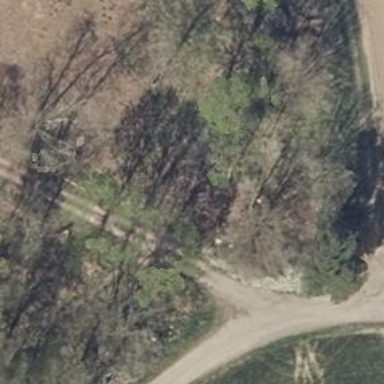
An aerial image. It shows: Sandy track road with grade3 tracktype.